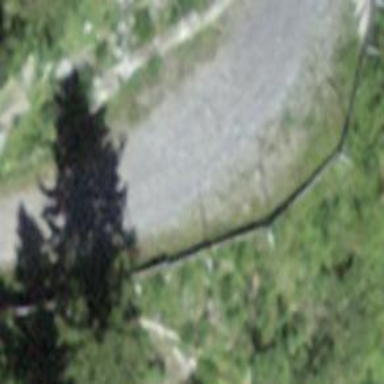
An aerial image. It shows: Intermediate downhill track with grade2 type surface.